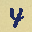
Label: 4